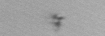
Label: detritus